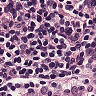
Metastatic tissue present: no